Question: how to color the area under the curve in worm chart line of <URL> for android.
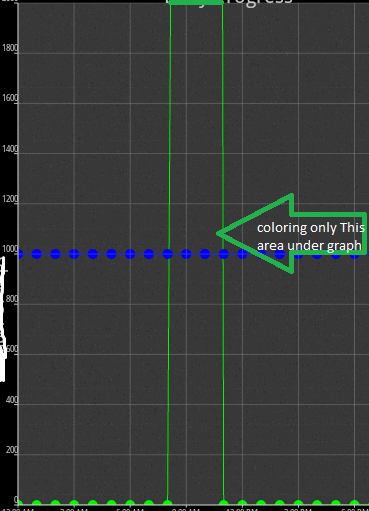
Answer: This should be as simple as:
'''
FillOutsideLine fill = new FillOutsideLine(FillOutsideLine.Type.BOUNDS_ALL);
fill.setColor(Color.GREEN);
seriesRenderer.addFillOutsideLine(fill);
'''